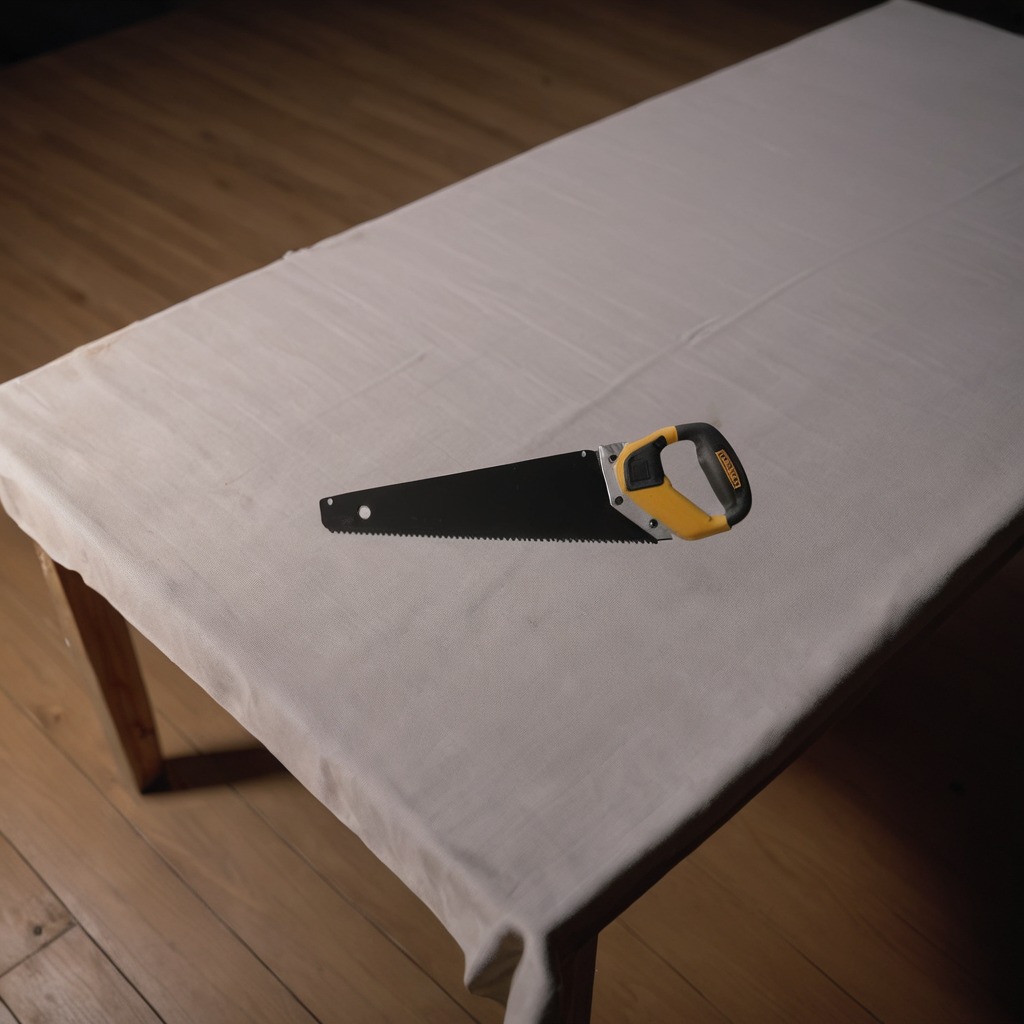
A metal saw is lying on the wooden table.